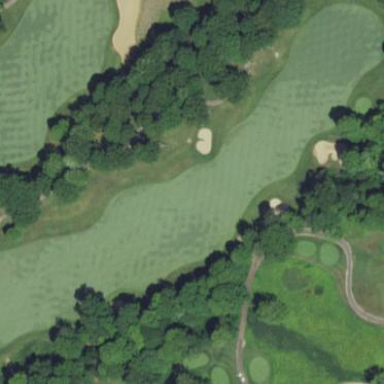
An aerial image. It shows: Golf fairway surrounded by grass.